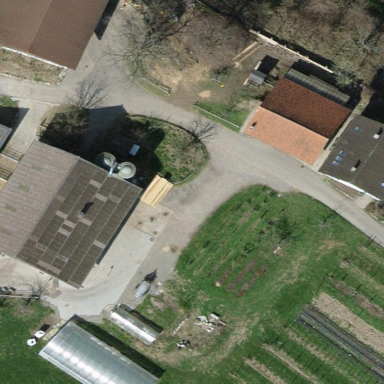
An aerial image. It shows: Farm with farmyard.